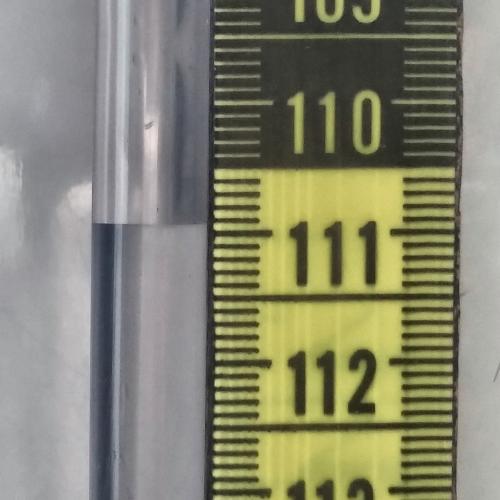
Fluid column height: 110.9 cm